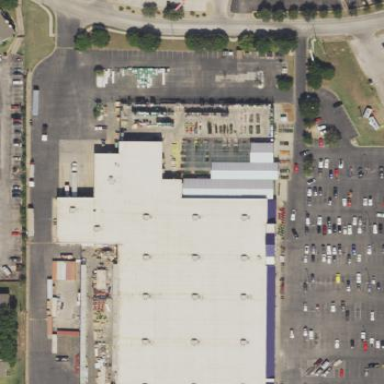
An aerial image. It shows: Commercial building.